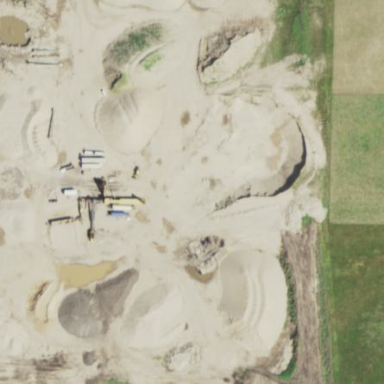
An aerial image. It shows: Quarry rich in sand and gravel resources.